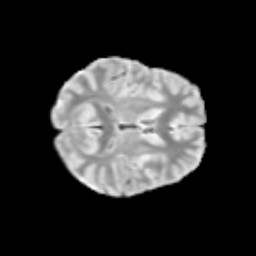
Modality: T2w
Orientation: axial
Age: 9
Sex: female
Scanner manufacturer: siemens
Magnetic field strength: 3 T
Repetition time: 3.8 s
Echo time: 0.07 s